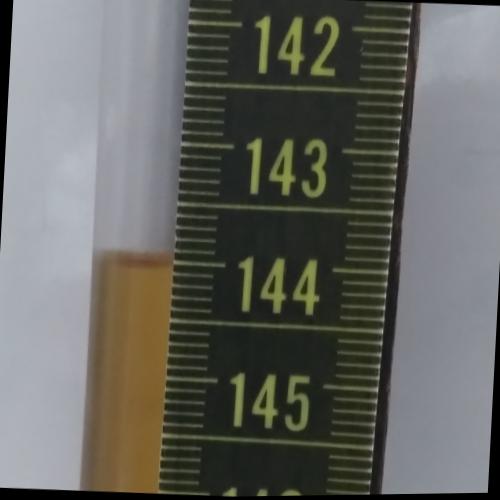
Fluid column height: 144.0 cm